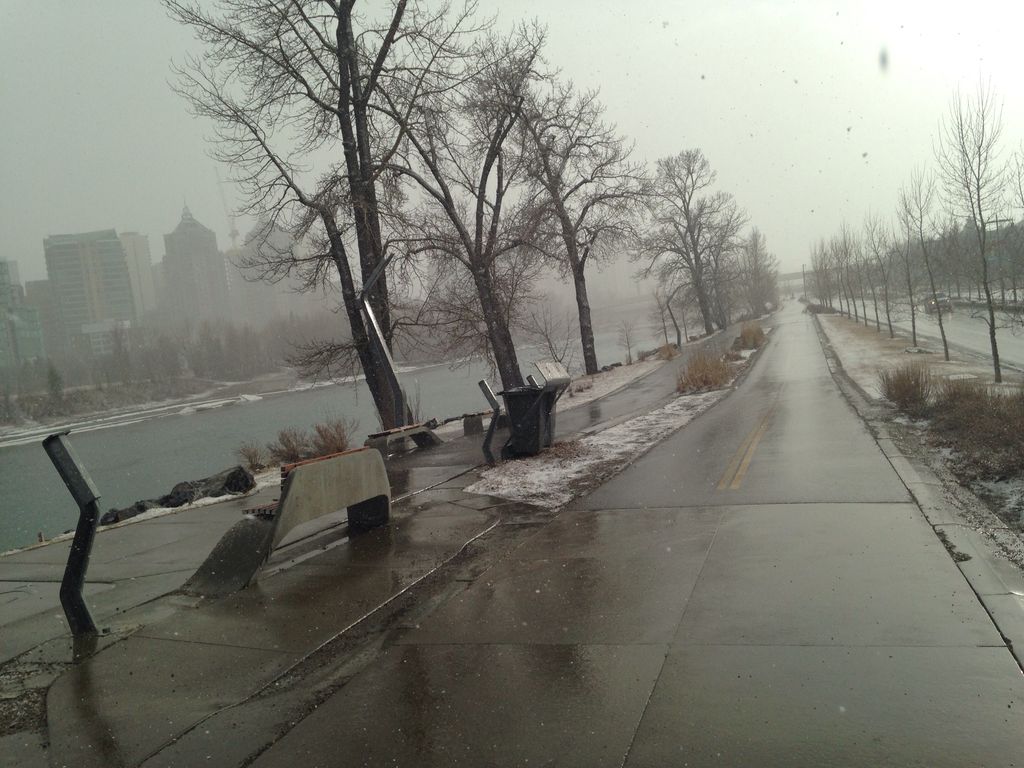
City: calgary